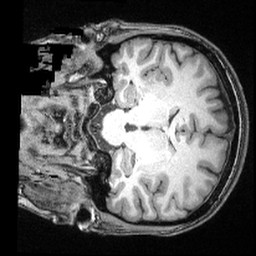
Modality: T1w
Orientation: coronal
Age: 31
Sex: female
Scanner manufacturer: siemens
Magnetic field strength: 3 T
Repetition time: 2.4 s
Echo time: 0.00374 s